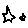
Label: star